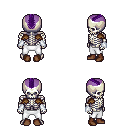
a pixel art fantasy rpg character, male body template, skeleton, leather shoulder armor, white pants, purple short mohawk hairstyle, white cloth bracers, brown shoes, four views (front, back, left, right), 2x2 character sprite sheet, small pixel art, hard edges, no anti-aliasing